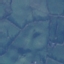
Label: Pasture